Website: macys
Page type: customer-info-address
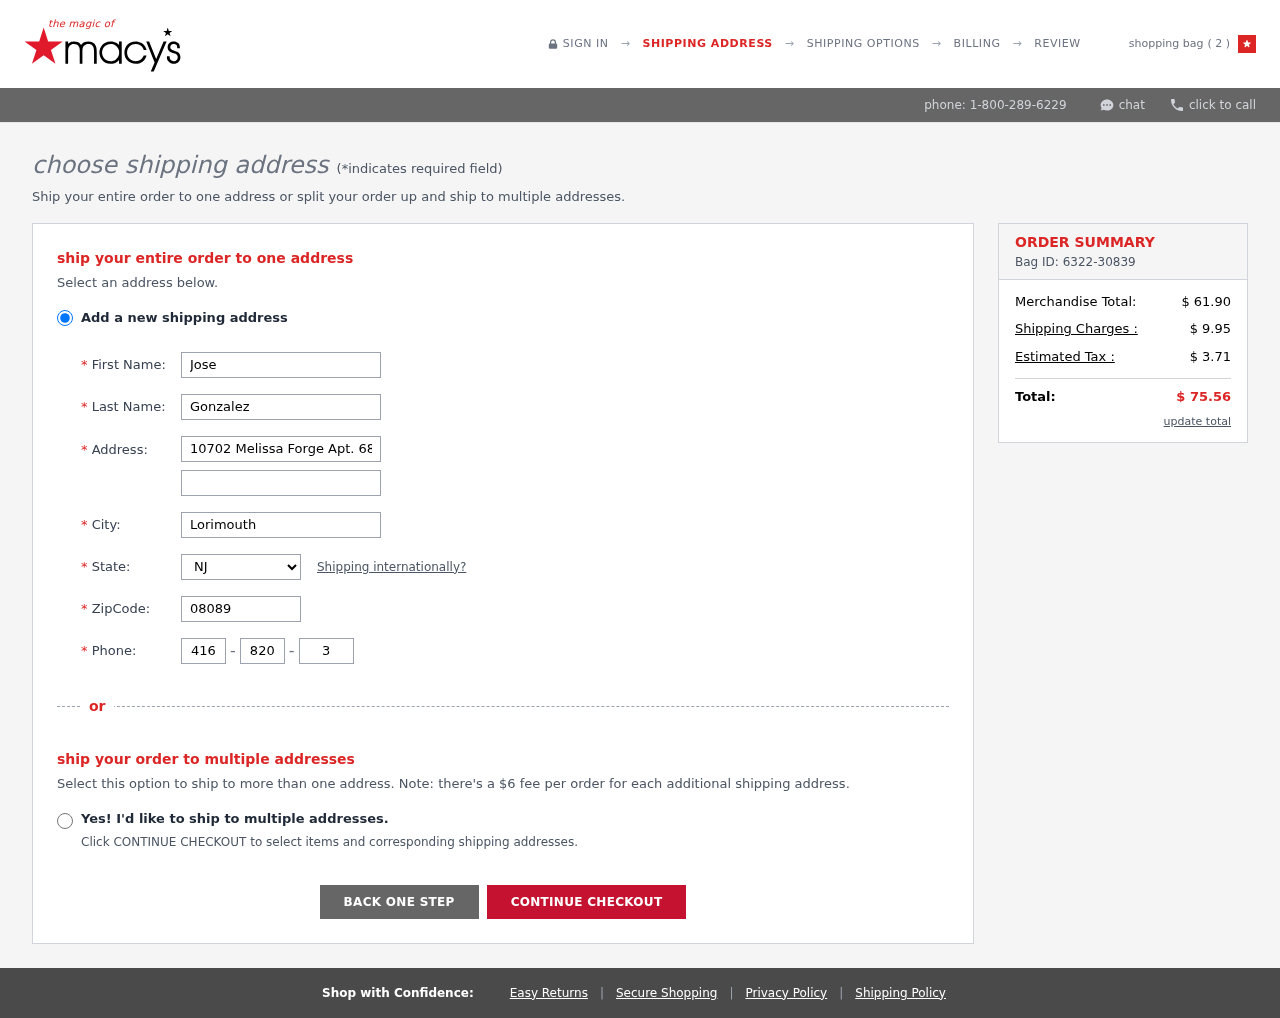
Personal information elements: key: PII_CITY
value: Lorimouth
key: PII_FIRSTNAME
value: Jose
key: PII_LASTNAME
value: Gonzalez
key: PII_PHONE_AREA
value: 416
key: PII_PHONE_PREFIX
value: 820
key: PII_PHONE_SUFFIX
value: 3551
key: PII_POSTCODE
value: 08089
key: PII_STATE_ABBR
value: NJ
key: PII_STREET
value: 10702 Melissa Forge Apt. 688
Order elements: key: ORDER_NUM_ITEMS
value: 2
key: ORDER_ID
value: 6322-30839
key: ORDER_SUBTOTAL
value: $ 61.90
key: ORDER_SHIPPING_COST
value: $ 9.95
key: ORDER_TAX
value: $ 3.71
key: ORDER_TOTAL
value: $ 75.56